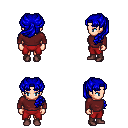
a pixel art fantasy rpg character, female body template, human, light skin, maroon long-sleeve shirt, red pants, blue princess hairstyle, maroon shoes, four views (front, back, left, right), 2x2 character sprite sheet, small pixel art, hard edges, no anti-aliasing